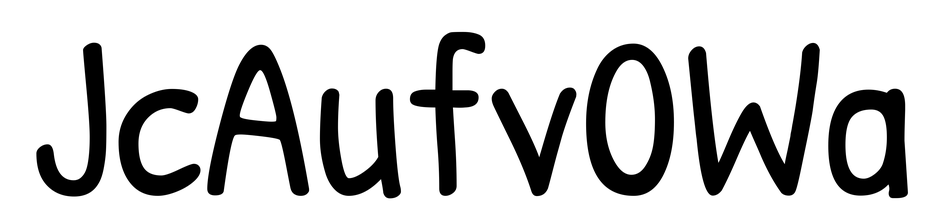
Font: PatrickHand-Regular